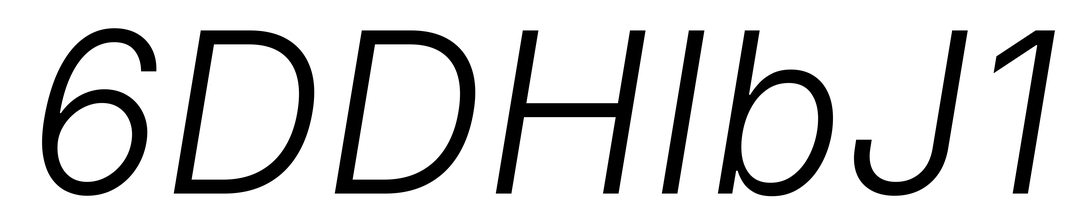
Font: Inter-Italic_Light_Italic